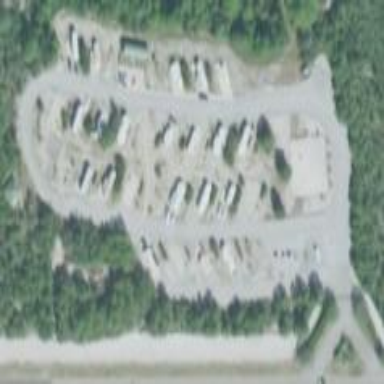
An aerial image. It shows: Caravan site for tourism.